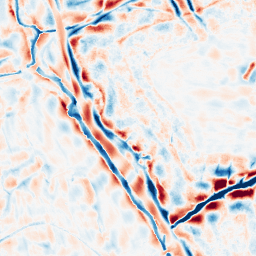
Category: wavelet
Decomposition family: wavelet_biorthogonal
Decomposition parameters: wavelet: bior3.5
level: 4
Upsampling method: quadratic
Upsampling parameters: scale: 2
Upsampling scale: 2